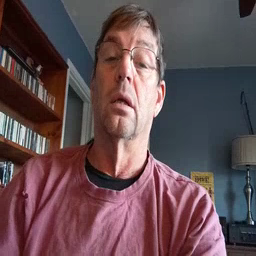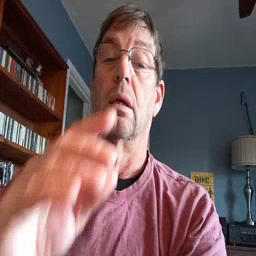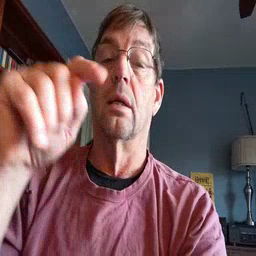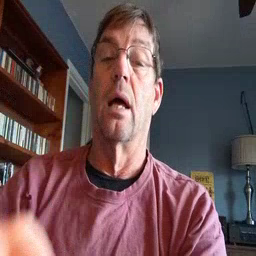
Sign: down